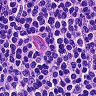
Metastatic tissue present: no